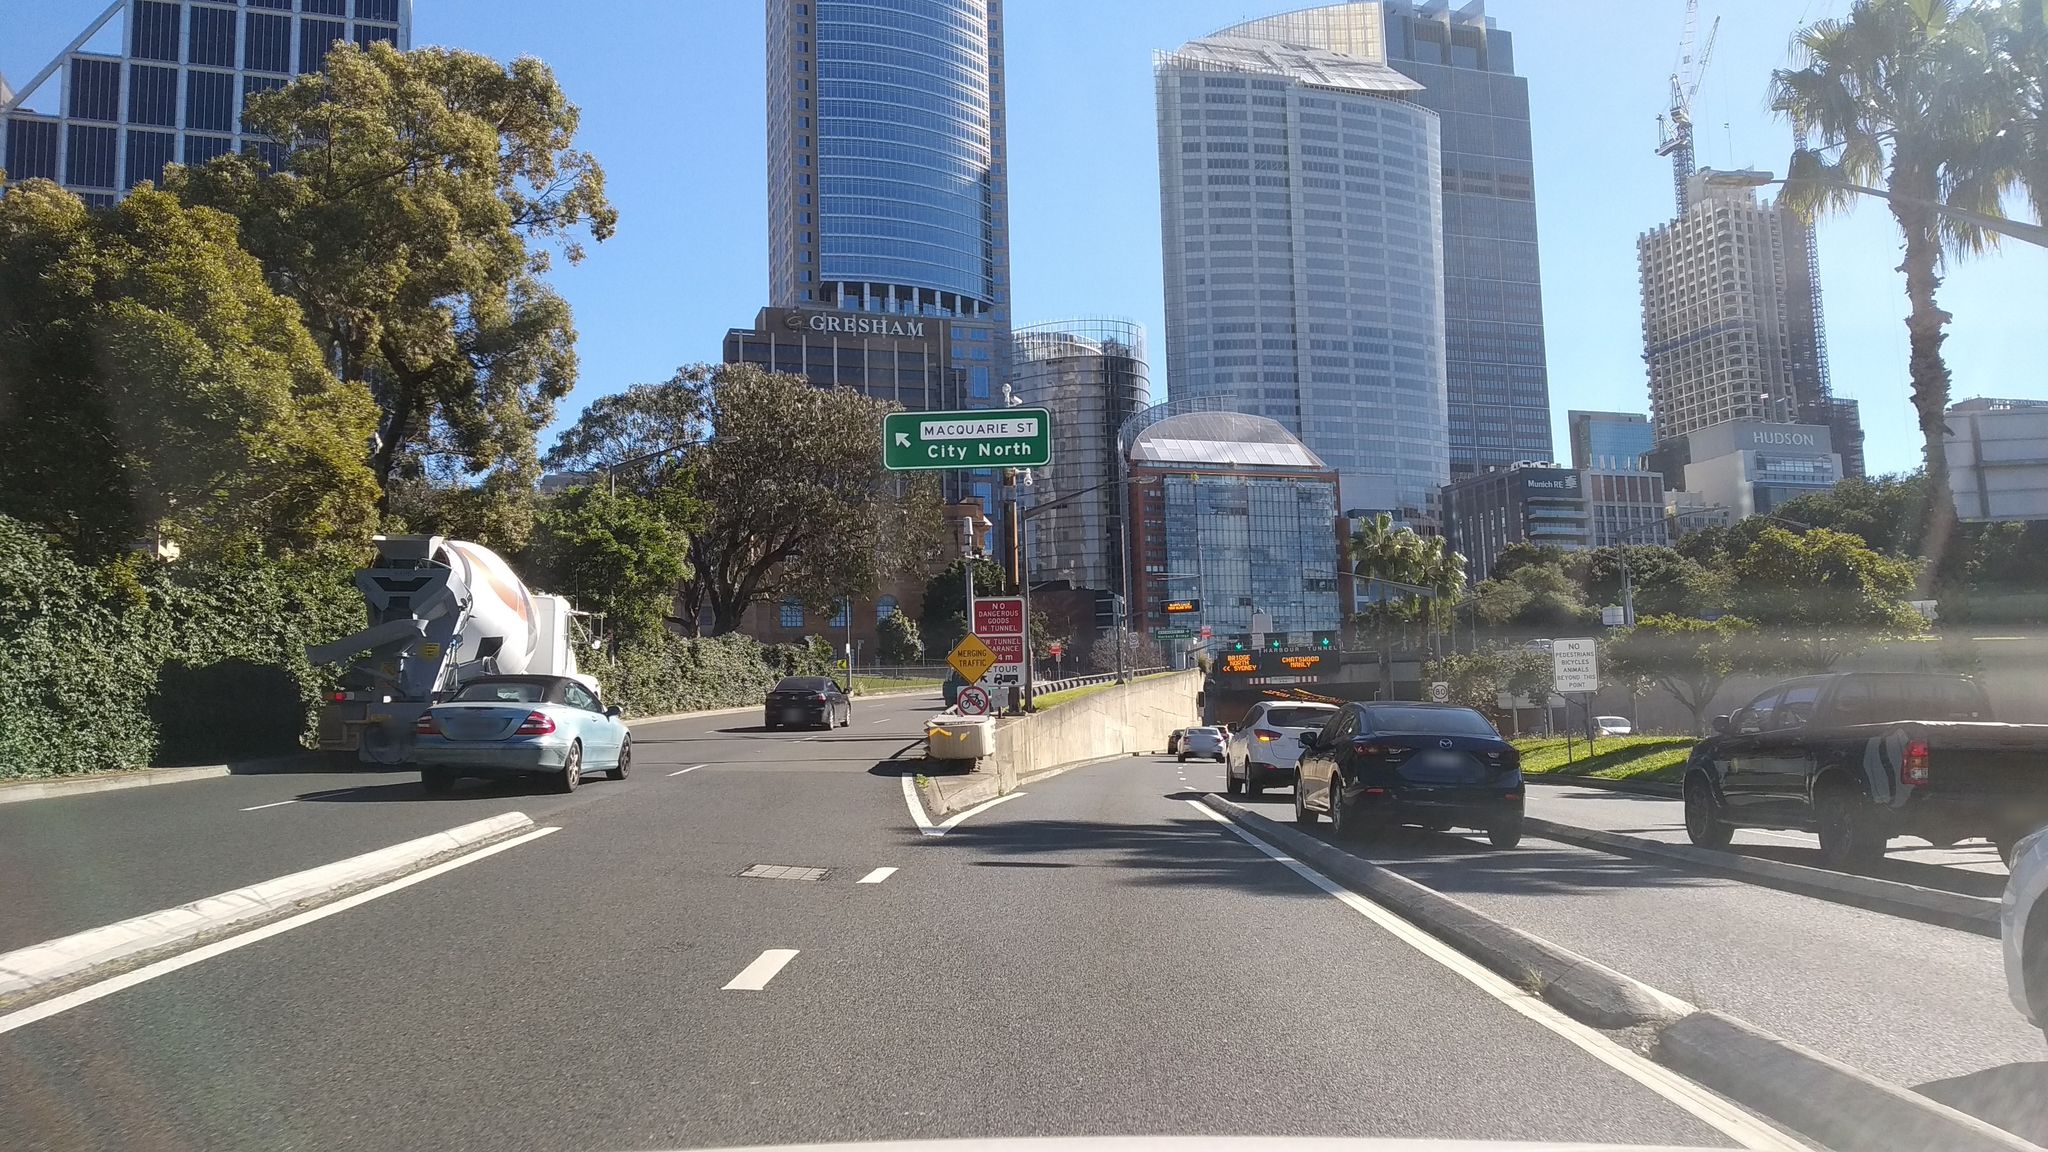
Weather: clear
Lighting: day
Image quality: good
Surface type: cycling surface
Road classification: motorway_link, primary_link
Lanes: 2, 1
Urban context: urban centre
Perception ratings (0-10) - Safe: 2.08, Lively: 7.43, Beautiful: 7.63, Boring: 3.55, Depressing: 0.97, Wealthy: 7.14